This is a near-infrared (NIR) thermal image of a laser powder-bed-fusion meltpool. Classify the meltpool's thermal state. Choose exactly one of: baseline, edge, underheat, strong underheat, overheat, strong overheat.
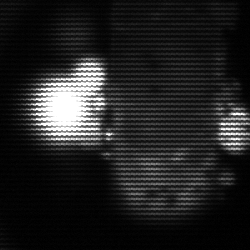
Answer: strong underheat